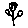
Label: flower